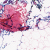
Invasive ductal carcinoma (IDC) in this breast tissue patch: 0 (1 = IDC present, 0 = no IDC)